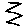
Label: zigzag